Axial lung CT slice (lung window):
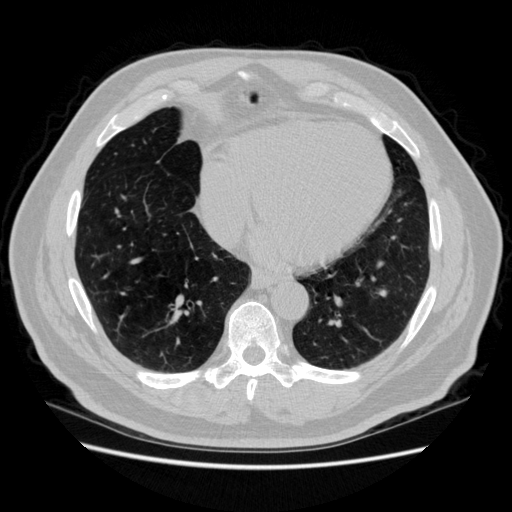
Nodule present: no